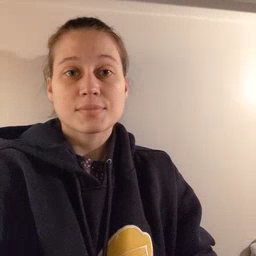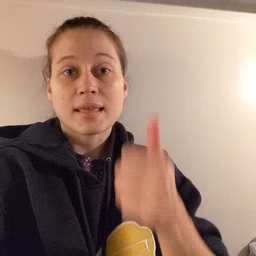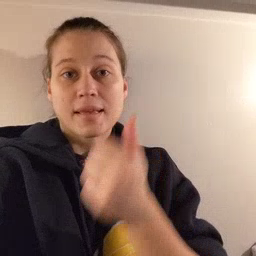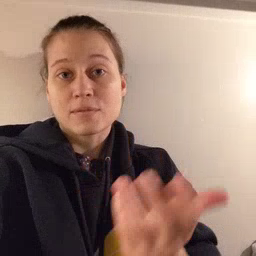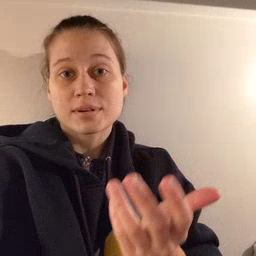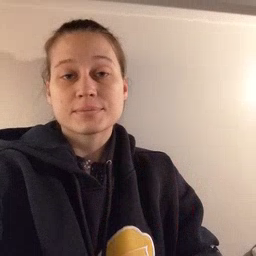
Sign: every